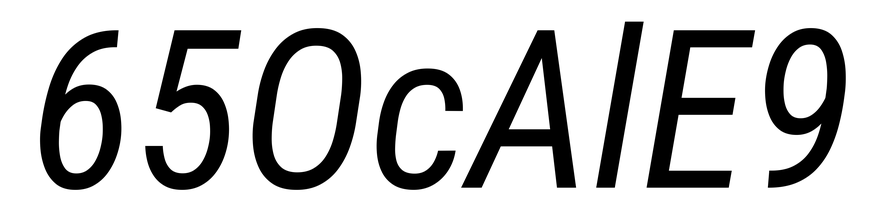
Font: Roboto-Italic_Condensed_Italic